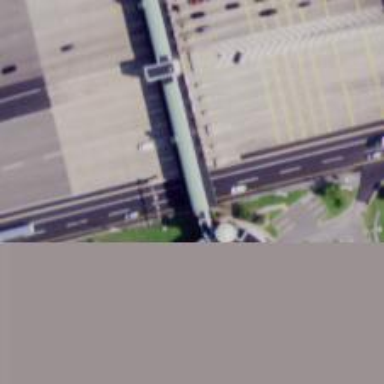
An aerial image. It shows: Toll gantry on the road.